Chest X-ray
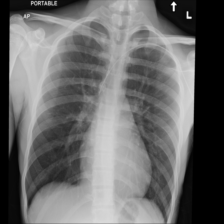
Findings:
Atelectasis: negative
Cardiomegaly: negative
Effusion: negative
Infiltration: negative
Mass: negative
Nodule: negative
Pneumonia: negative
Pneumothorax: negative
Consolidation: negative
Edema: negative
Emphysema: negative
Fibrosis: negative
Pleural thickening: negative
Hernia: negative